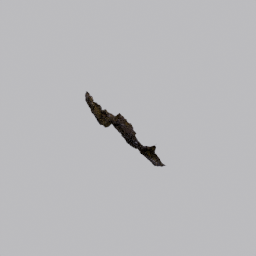
Label: nature